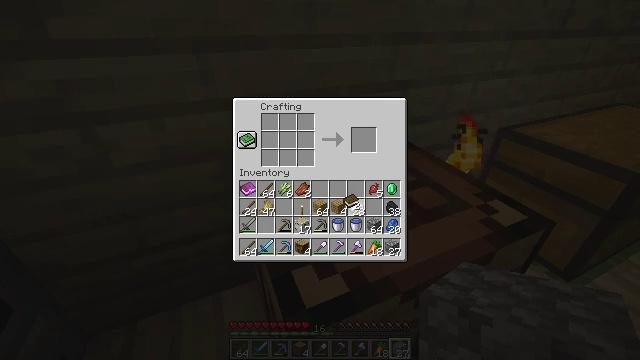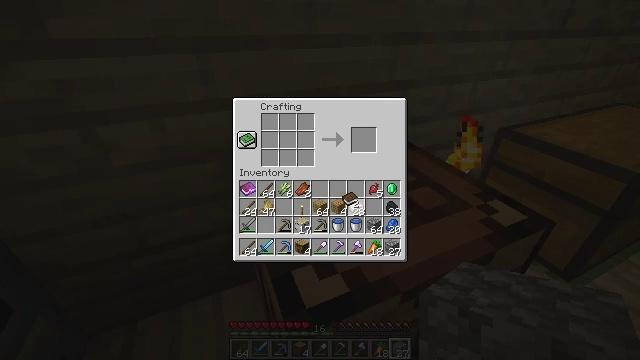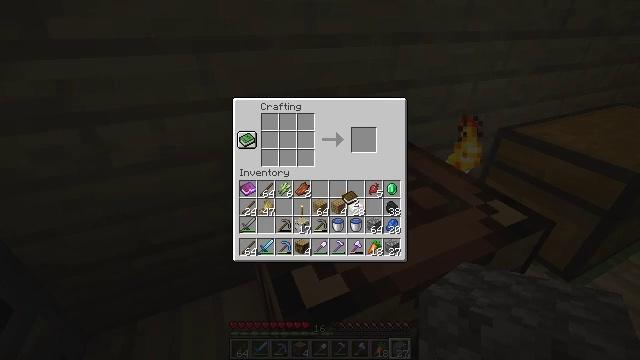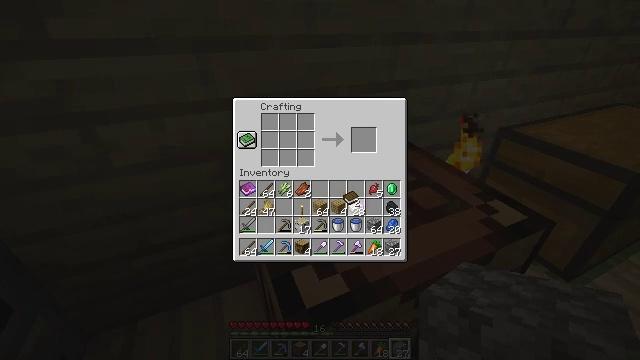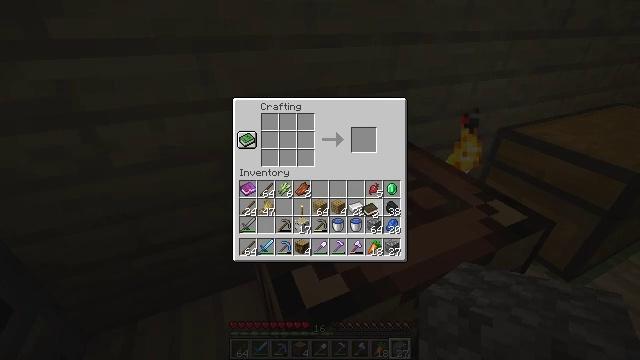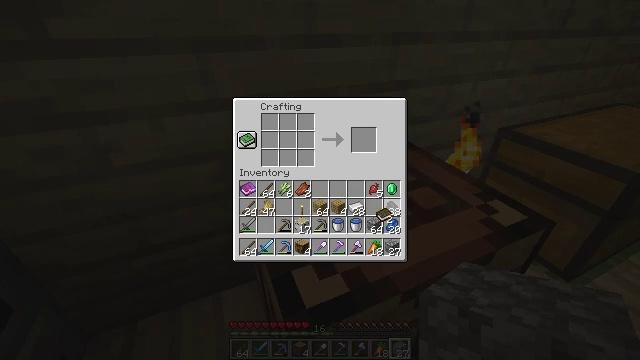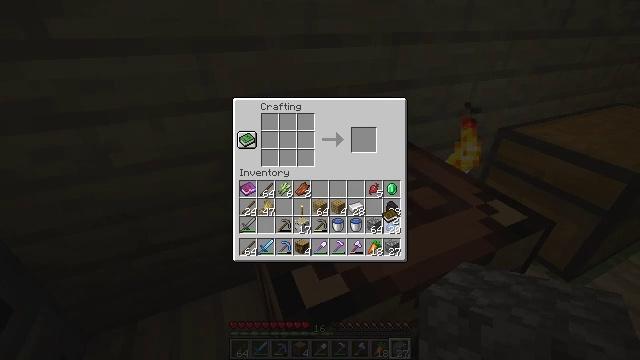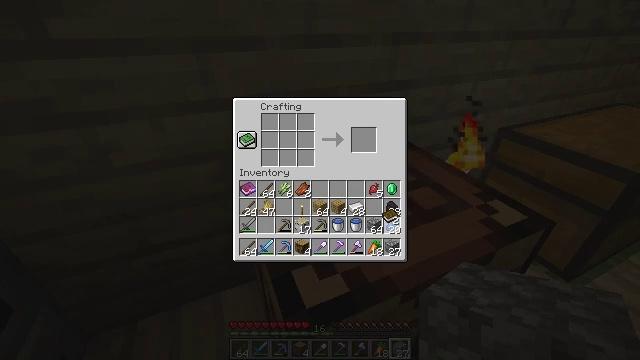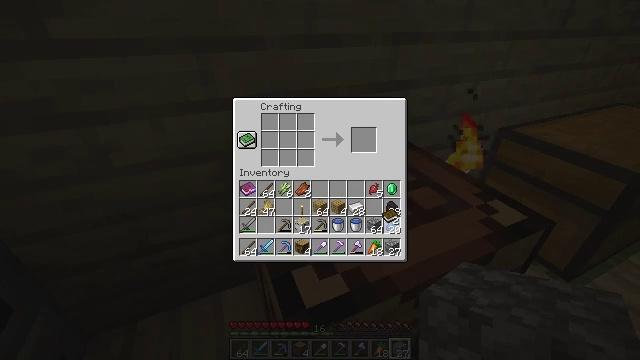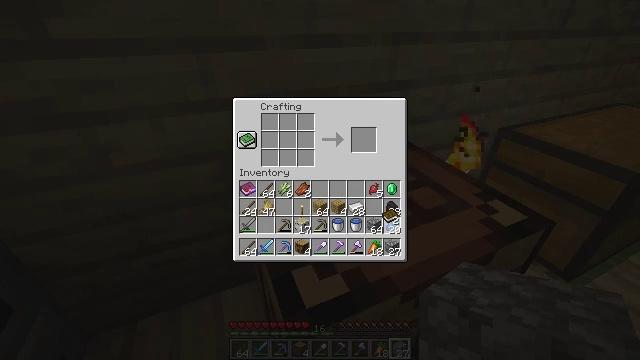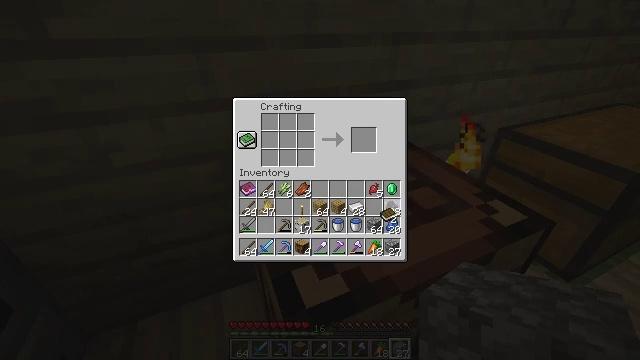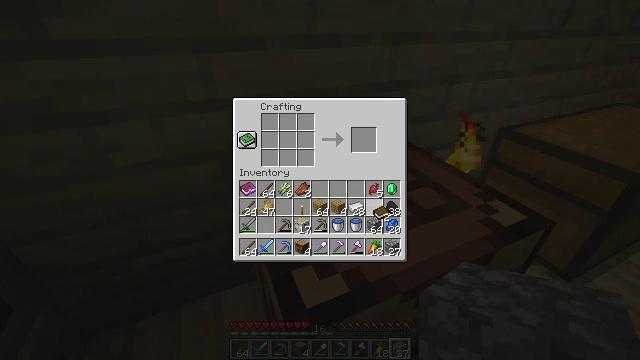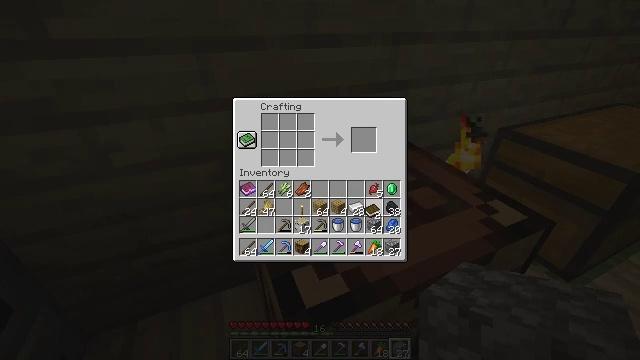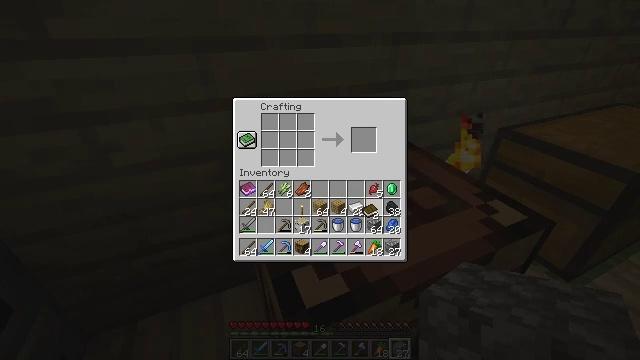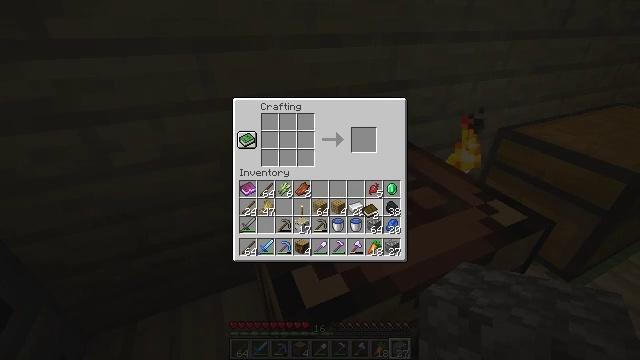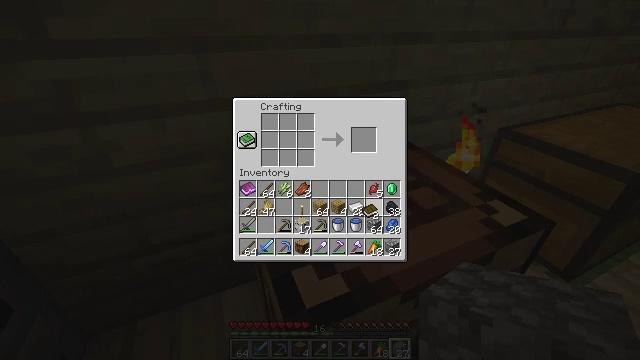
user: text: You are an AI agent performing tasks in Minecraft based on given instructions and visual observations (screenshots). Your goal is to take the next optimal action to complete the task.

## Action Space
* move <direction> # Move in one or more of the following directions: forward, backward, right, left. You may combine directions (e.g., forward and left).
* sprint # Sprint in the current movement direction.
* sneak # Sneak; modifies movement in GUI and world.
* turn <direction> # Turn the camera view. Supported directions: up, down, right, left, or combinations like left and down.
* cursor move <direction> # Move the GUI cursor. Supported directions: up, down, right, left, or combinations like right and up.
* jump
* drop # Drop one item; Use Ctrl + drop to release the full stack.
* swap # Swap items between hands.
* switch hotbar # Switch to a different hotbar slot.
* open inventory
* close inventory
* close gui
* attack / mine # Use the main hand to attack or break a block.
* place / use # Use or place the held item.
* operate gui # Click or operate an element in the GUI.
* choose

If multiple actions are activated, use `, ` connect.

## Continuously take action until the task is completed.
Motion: motion action
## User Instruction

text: Craft an iron door by using iron ingots in the crafting table.
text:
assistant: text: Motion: no_op
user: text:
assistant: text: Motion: no_op
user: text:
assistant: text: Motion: no_op
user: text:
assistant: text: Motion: cursor move right and down
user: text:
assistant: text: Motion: cursor move right
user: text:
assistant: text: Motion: no_op
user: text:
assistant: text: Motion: no_op
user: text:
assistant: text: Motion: no_op
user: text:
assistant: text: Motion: no_op
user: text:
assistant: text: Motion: no_op
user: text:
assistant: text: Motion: cursor move left
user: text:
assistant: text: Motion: cursor move left
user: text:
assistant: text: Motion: no_op
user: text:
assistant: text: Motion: no_op
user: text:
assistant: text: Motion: no_op
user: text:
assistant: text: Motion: operate gui
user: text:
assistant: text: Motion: operate gui
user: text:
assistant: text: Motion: operate gui
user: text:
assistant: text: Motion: no_op
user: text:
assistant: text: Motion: no_op
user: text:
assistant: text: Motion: no_op
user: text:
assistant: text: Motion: no_op
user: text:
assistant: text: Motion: no_op
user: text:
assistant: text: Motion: no_op
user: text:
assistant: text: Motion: no_op
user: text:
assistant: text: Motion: no_op
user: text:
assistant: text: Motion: no_op
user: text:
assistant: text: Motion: no_op
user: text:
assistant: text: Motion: no_op
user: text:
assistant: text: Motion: no_op